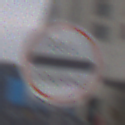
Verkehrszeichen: Zollstelle
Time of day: MorningAfternoon
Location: Outdoor (Urban)
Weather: Overcast
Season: NotSpecified
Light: Natural